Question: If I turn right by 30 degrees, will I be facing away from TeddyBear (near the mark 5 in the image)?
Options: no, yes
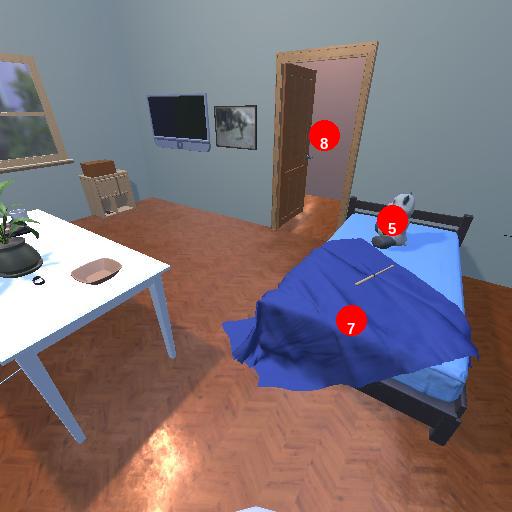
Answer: no